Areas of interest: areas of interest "Guangzhou City Panyu District Center for Disease Prevention and Control"
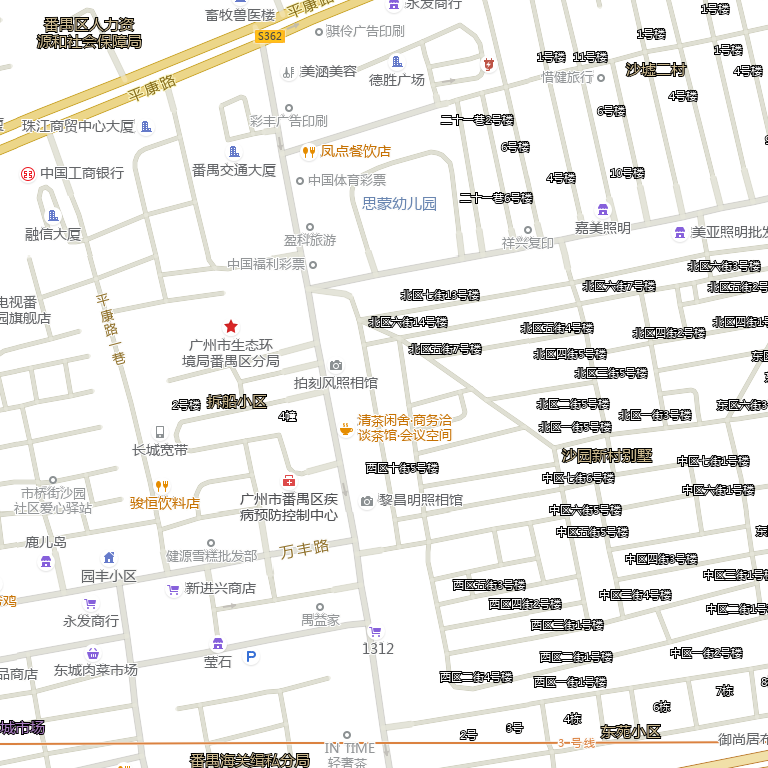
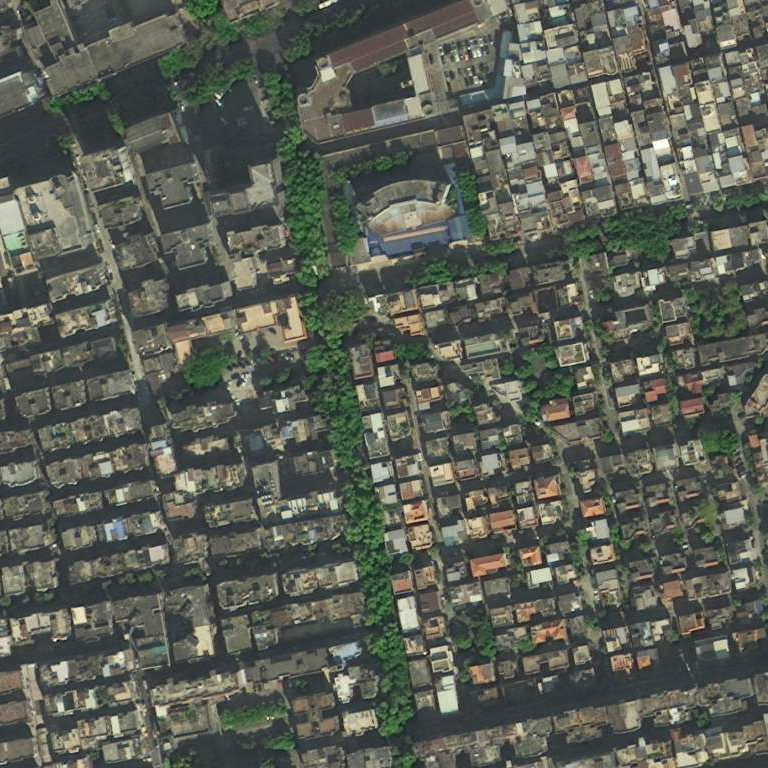